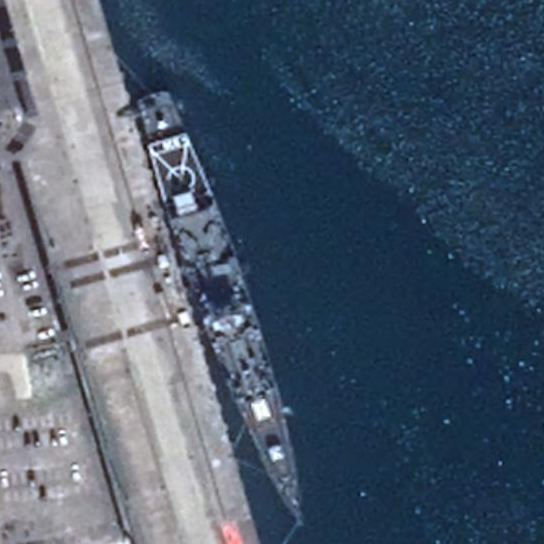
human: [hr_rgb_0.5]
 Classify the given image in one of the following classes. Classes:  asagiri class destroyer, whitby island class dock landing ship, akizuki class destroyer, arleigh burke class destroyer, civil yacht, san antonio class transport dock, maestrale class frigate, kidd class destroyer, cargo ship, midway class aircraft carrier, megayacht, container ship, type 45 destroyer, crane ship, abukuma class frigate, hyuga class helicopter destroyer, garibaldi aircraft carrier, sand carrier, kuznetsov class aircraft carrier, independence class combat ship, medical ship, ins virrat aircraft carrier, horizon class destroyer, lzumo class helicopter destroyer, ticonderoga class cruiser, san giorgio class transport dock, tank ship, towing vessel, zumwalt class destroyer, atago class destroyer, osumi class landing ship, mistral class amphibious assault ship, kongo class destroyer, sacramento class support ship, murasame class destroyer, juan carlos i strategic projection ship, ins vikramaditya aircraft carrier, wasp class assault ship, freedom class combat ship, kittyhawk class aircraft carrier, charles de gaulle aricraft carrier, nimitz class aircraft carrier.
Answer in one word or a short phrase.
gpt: Kidd class destroyer